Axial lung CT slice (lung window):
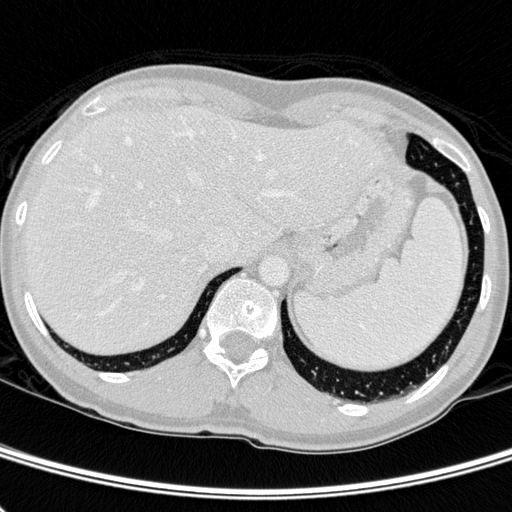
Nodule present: no